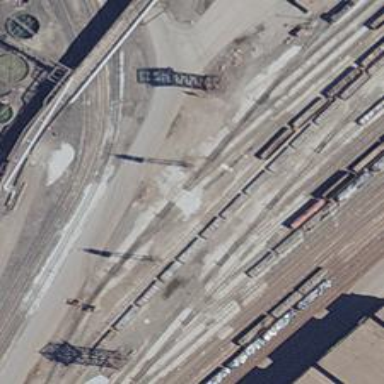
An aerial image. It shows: Rail spur service.